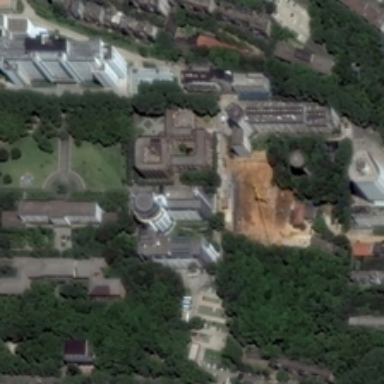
Many green trees and buildings are in a school .